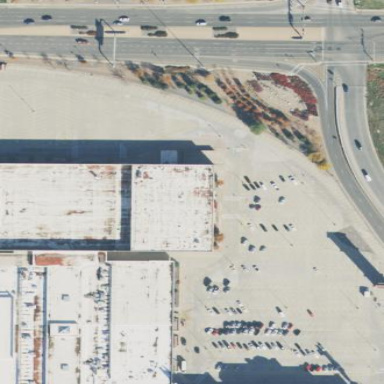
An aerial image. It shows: Retail section within department store.